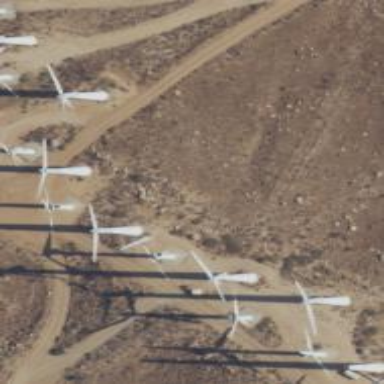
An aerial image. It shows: Wind turbine generating electricity using wind as the power source. The turbine type is horizontal axis.